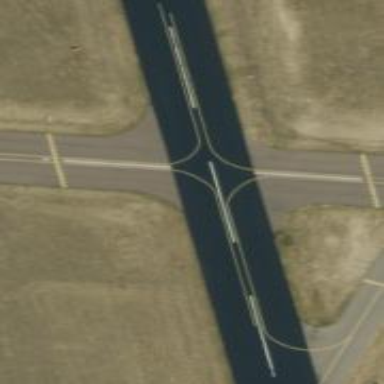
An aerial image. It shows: Asphalt runway at the airport.